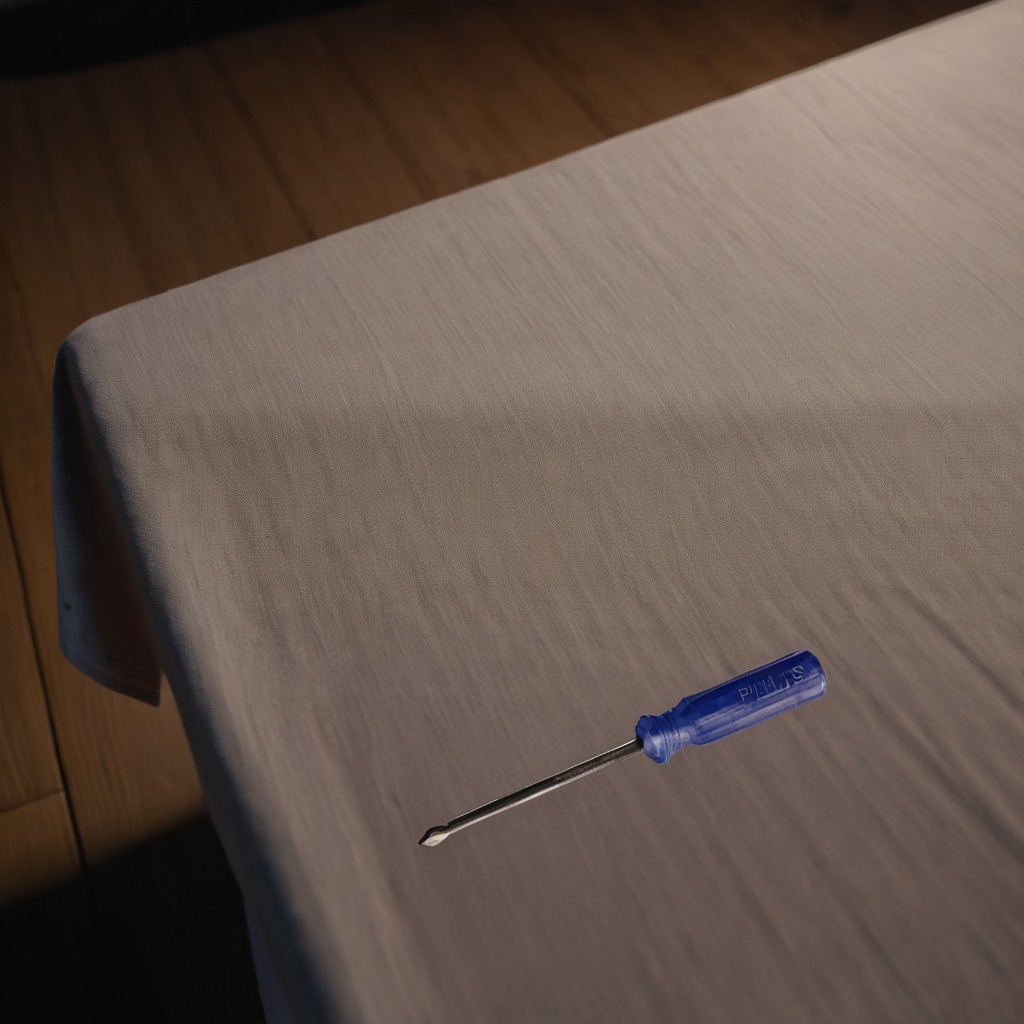
A screwdriver lying on a wooden table inside a workshop at night dim ambient light soft shadows worn but beneath the cloth